Field crop: maize
Growth stage: 2
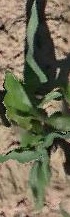
Species: maize